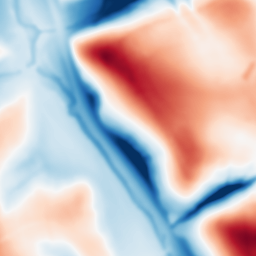
Category: multiscale
Decomposition family: dog_multiscale
Decomposition parameters: sigma_ratio: 1.6
n_scales: 6
base_sigma: 2
Upsampling method: cubic_mitchell
Upsampling parameters: scale: 2
Upsampling scale: 2